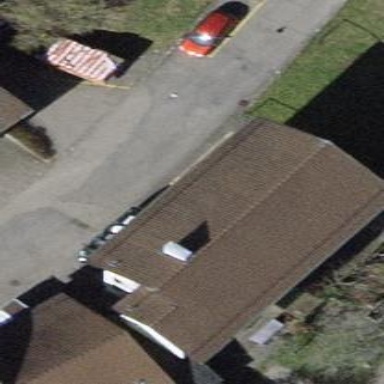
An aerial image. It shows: Building with gabled roof.